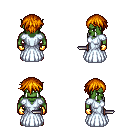
a pixel art fantasy rpg character, male body template, orc, green skin, underdress, magenta pants, dark blonde short bangs hairstyle, gold gloves, dagger, four views (front, back, left, right), 2x2 character sprite sheet, small pixel art, hard edges, no anti-aliasing